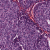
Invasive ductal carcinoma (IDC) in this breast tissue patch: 1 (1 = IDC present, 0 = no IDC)